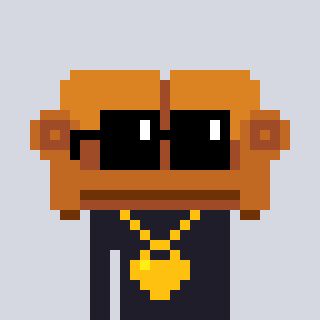
a pixel art character with square black sunglasses, a couch-shaped head and a grayscale-colored body on a cool background